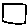
Label: square